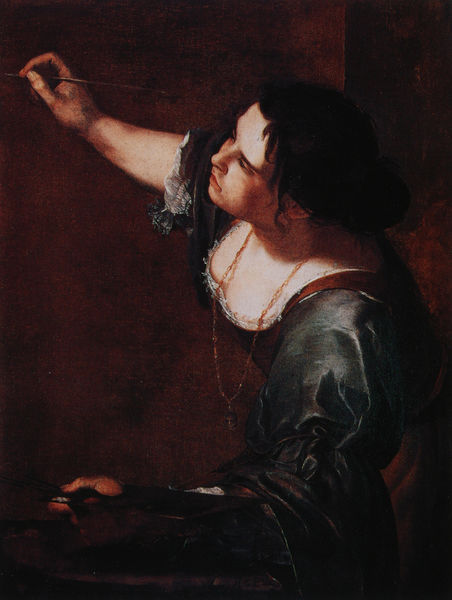
Titel: Selbstbildnis als La Pittura
Künstler: Artemisia Gentileschi
Standort: London
Institution: The Royal Collection
Schlagwörter: blau, dunkel, feder, gemälde, hand, haut, kopf, mann, schatten, weiß, dreieck, grün, mädchen, sitzen, ausschnitt, bewegung, braun, brust, busen, daumen, finger, frau, frisur, geste, grau, haar, hell, hintergrund, kleid, licht, mund, nase, ohr, orange, profil, raum, schmuck, schwarz, stirn, stuhl, tisch, zimmer, blick, dame, rot, wand, arm, arme, augen, barock, bluse, falten, gesicht, inkarnat, kleidung, spitze, ärmel, hände, portrait, porträt, öl, gewand, gold, haare, sitzend, stoff, spitzen, augenbrauen, brünett, dekolletee, dekoltee, gebeugt, kontrast, lippen, locke, locken, rechts, renaissance, rouge, schräg, seide, arbeit, helldunkel, dutt, seitlich, düster, italien, mieder, farben, kette, farbe, weiblich, zopf, reflexe, brauen, atelier, maler, malerin, staffelei, konzentriert, faltenwurf, junge, rüschen, wange, selbstporträt, halskette, hoch, leuchten, konzentration, oben, unten, haarknoten, nische, medaillon, kreuz, links, selbstbildnis, ausgebreitet, allegorie, kunst, künstlerin, malen, palette, pinsel, stift, strähne, gestus, selbstportrait, beugen, werkstatt, halbprofil, firnis, anhänger, zeichnen, schreiben, manierismus, rotbraun, erhoben, gebückt, speckig, rosenkranz, strecken, strähnen, gürn, tief, kraftvoll, pinselführung, brunett, malend, brünette, aktion, haae, maleri, artemisia gentileschi, gentileschi, knittern, hasl, clairobscur, allegorie der malerei, links oben, pinseln, provil, lfrau, malen nach der natur, artemesia, luka, frau pinsel, öocht, namalerin